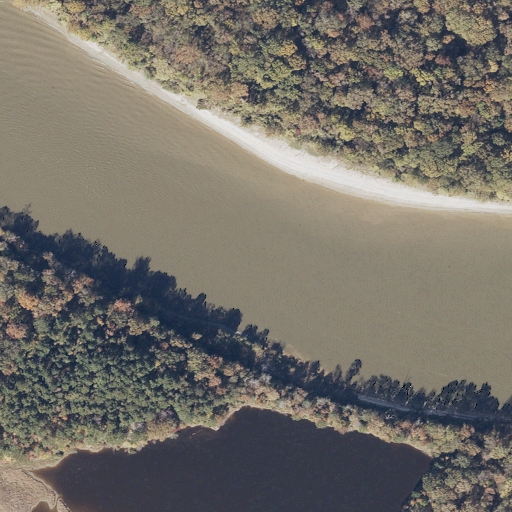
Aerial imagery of bar in Alabama named Clays Bar containing open water, woody wetlands, mixed forest, grassland, pasture, shrub, and evergreen forest